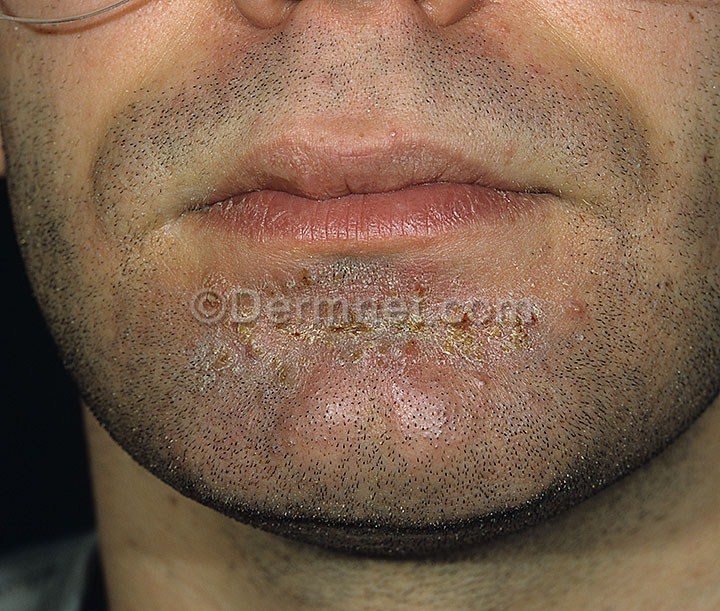
Disease: Cellulitis Impetigo and other Bacterial Infections